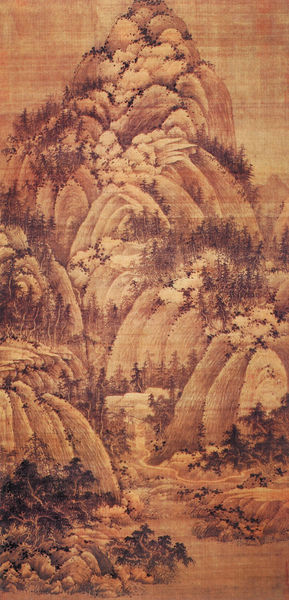
Titel: Auf der Suche nach dem Tao im Herbst in den Bergen
Künstler: Chü-jan
Institution: Taipei, National Palace Museum
Schlagwörter: baum, berg, felsen, himmel, wasser, bäume, fluss, landschaft, teich, schwarz, zeichnung, rot, tuch, weg, spitze, hügel, natur, sträucher, pflanzen, wald, japan, papier, fels, gebirge, gipfel, hang, sepia, schmal, hoch, tusche, asien, rolle, china, aufstieg, quelle, rustikal, rötelzeichnung, reispapier, talabfahrt